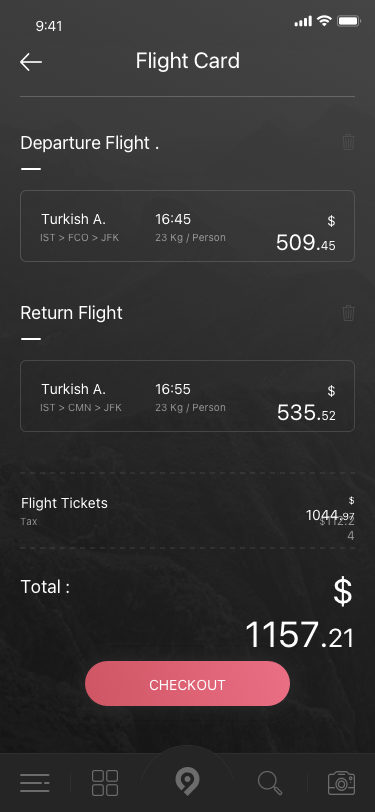
Text in this UI design:
CHECKOUT
Flight Card
Departure Flight .
Turkish A.
IST > FCO > JFK
16:45
23 Kg / Person
$ 509.45
Return Flight
Turkish A.
IST > CMN > JFK
16:55
23 Kg / Person
$ 535.52
$ 1044.97
$112.24
Flight Tickets
Tax
$ 1157.21
Total :